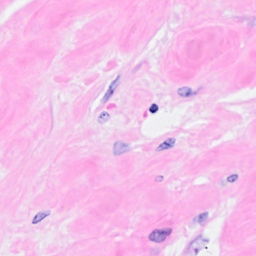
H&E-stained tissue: Breast